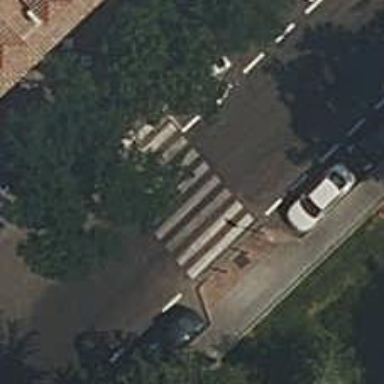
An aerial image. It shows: Marked crossing on the road.